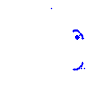
Particle: electron